【题型】填空题　【知识点】平面几何　【难度】easy
已知：如图, $a // b$, 三角尺的直角顶点在直线 $b$ 上, $\angle 1 = 49^\circ$, $\angle 2$ 的度数为\_\_\_\_\_\_。

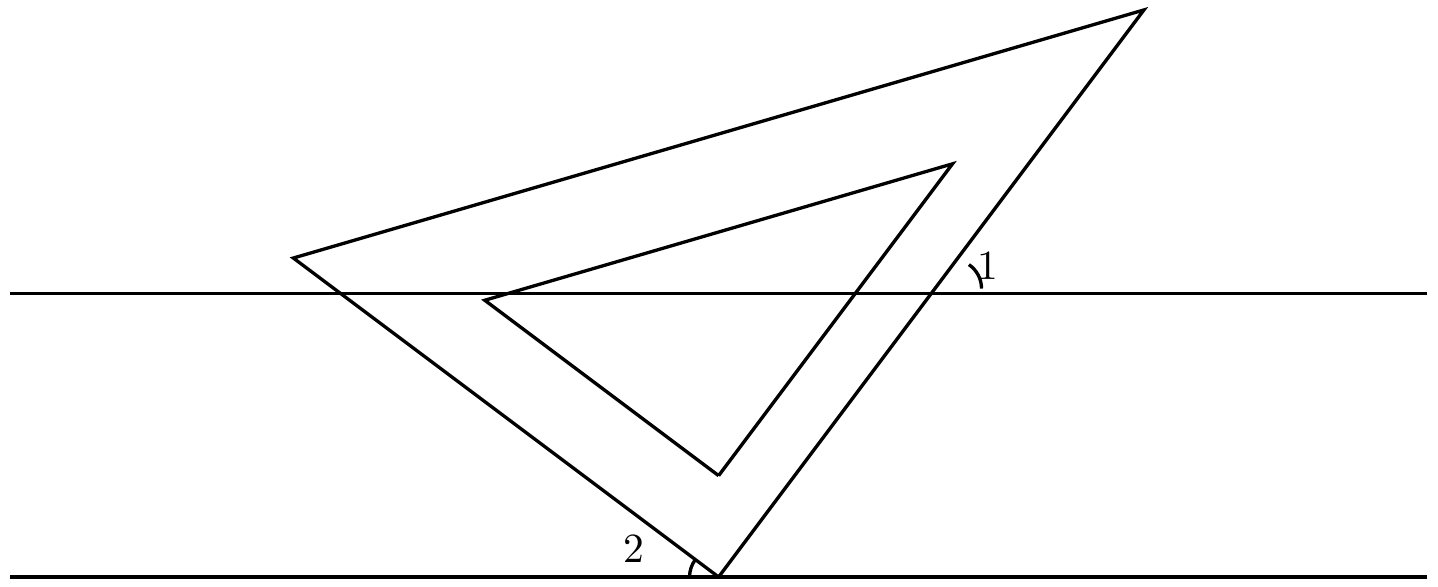
【解答】
解：$\because a // b$,

$\therefore \angle 3 = \angle 1 = 49^\circ$,

$\therefore \angle 2 = 180^\circ - \angle 3 - 90^\circ = 41^\circ$,

故答案为：$41^\circ$。

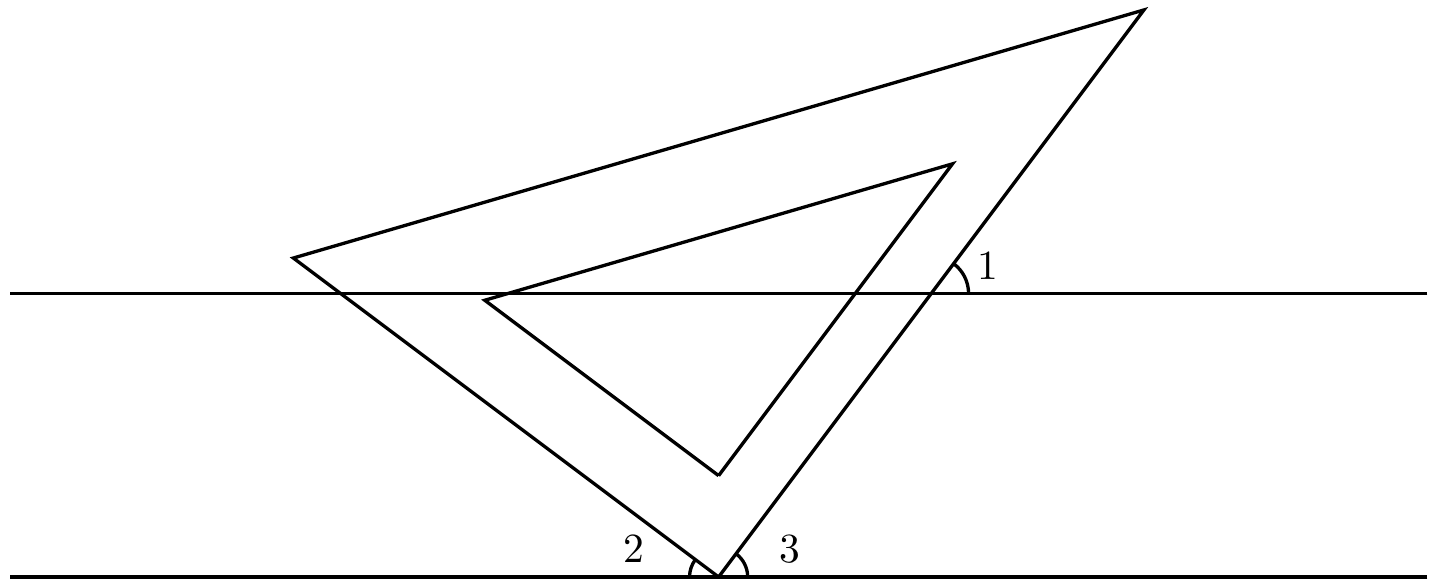